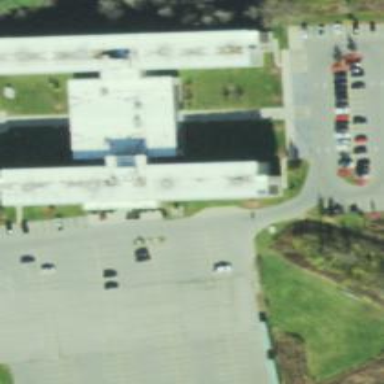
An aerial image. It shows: College building.